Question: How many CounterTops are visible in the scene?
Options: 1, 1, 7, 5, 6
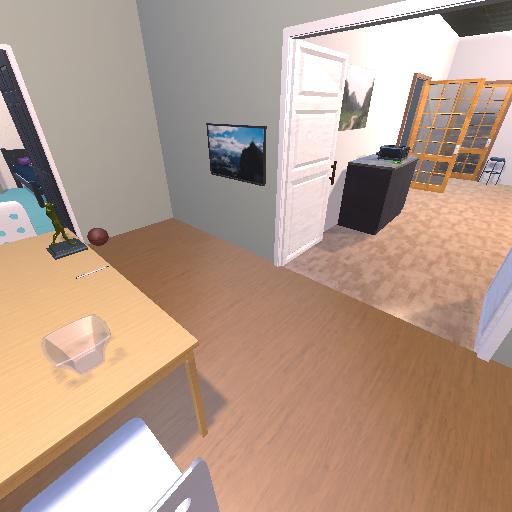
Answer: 1